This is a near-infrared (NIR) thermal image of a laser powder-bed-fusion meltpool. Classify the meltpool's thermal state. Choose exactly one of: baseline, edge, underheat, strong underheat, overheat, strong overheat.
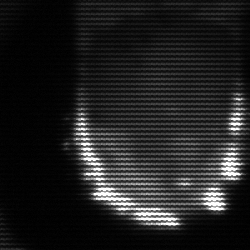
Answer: baseline